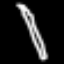
Label: pencil